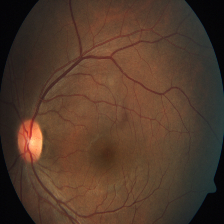
Diabetic retinopathy grade: Severe